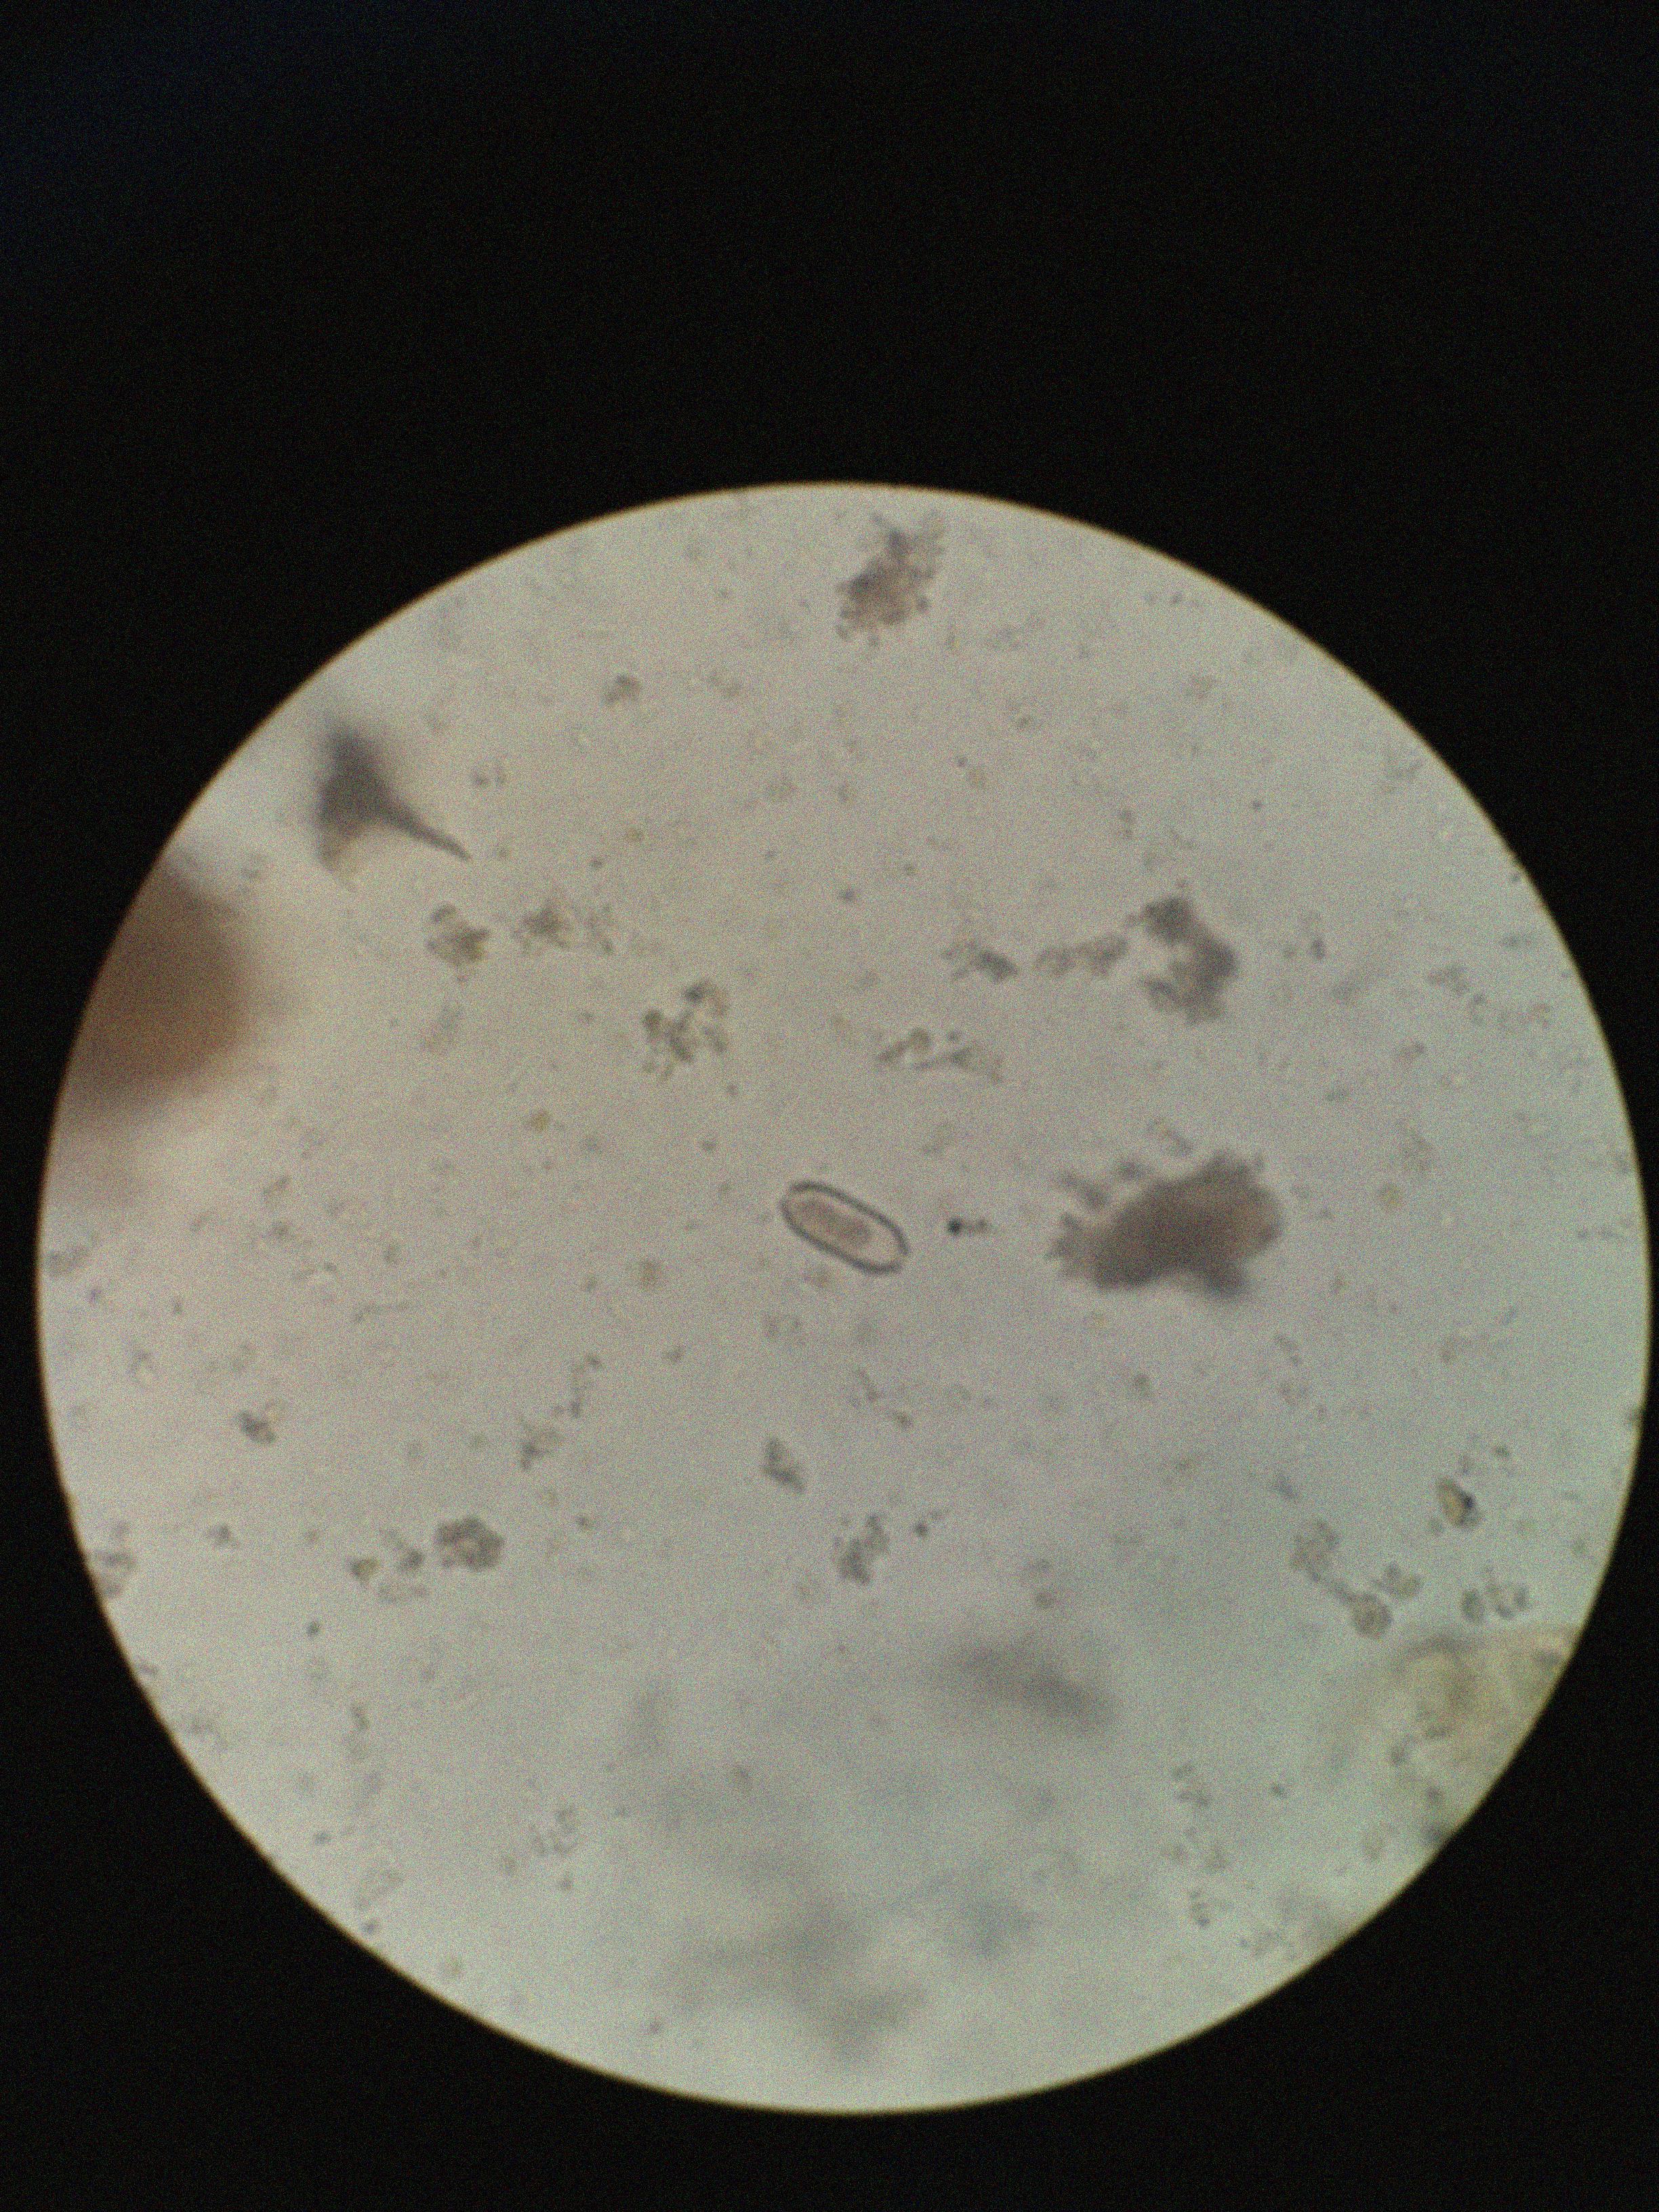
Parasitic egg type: Capillaria philippinensis